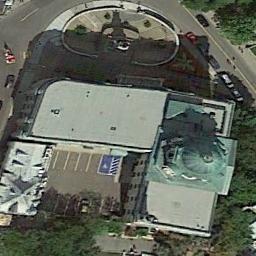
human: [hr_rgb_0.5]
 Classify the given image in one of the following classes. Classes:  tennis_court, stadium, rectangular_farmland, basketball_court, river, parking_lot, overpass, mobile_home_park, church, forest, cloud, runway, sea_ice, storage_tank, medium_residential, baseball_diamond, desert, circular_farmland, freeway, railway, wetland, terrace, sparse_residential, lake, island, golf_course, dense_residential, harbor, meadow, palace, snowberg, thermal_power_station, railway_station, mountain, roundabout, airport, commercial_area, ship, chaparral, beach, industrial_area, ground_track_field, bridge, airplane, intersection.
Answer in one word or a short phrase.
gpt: church